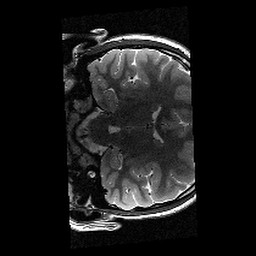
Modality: T2w
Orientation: coronal
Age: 11
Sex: female
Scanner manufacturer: siemens
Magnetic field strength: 3 T
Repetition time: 9.23 s
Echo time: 0.067 s